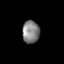
Tissue: prostate
Cell type: T cells
Senescence score: 0.2713
Nuclear area (px): 381
Mean DAPI intensity: 130.89